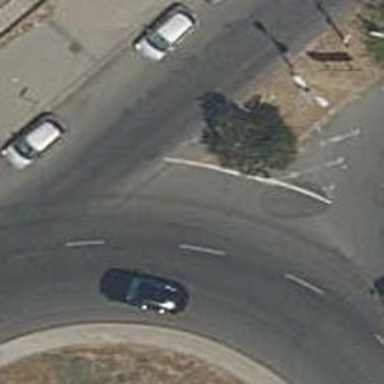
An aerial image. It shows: Road with "give way" sign.